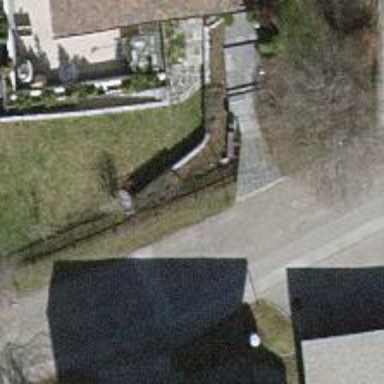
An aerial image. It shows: Fence is in the image.